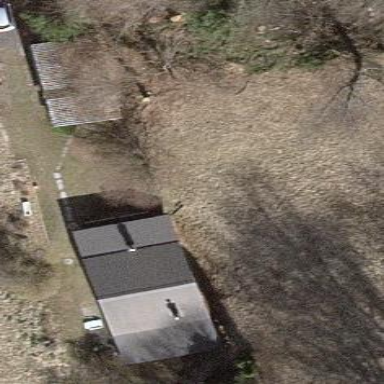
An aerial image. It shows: Simple house.